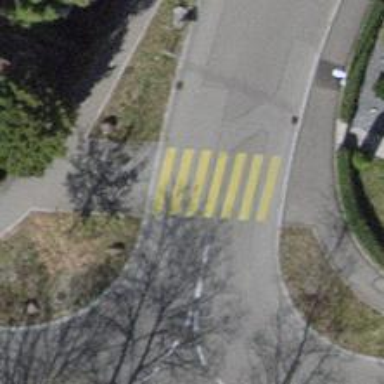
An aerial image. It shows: Marked crossing on the road.